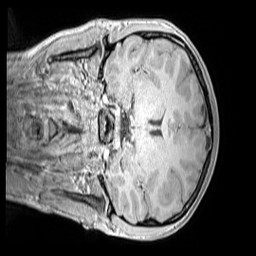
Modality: MP2RAGE
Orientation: coronal
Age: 12
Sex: female
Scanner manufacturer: siemens
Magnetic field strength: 3 T
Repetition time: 4 s
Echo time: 0.00299 s